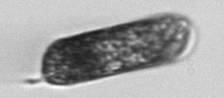
Label: Hemiaulus